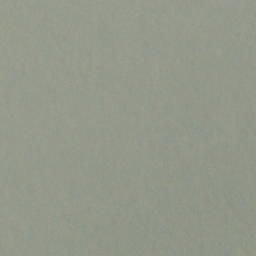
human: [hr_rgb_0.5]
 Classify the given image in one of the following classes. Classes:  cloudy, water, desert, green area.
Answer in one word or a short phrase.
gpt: cloudy